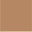
Piece: xx